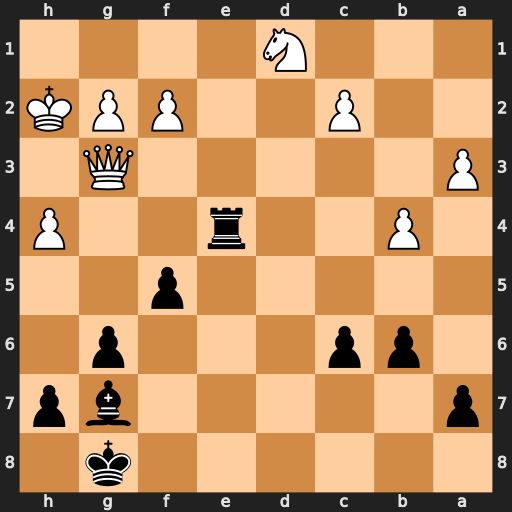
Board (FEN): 6k1/p5bp/1pp3p1/5p2/1P2r2P/P5Q1/2P2PPK/3N4
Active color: b
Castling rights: -
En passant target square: -
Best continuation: Be5 Qxe5 Rxe5